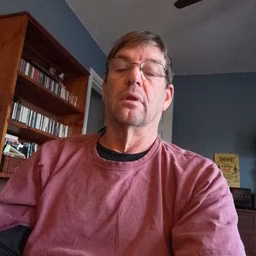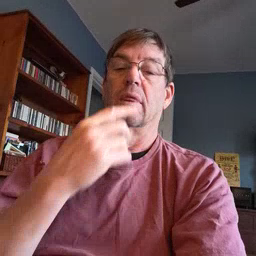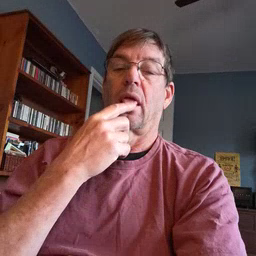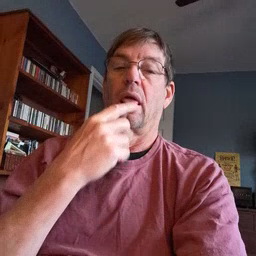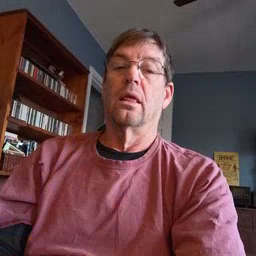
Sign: tongue